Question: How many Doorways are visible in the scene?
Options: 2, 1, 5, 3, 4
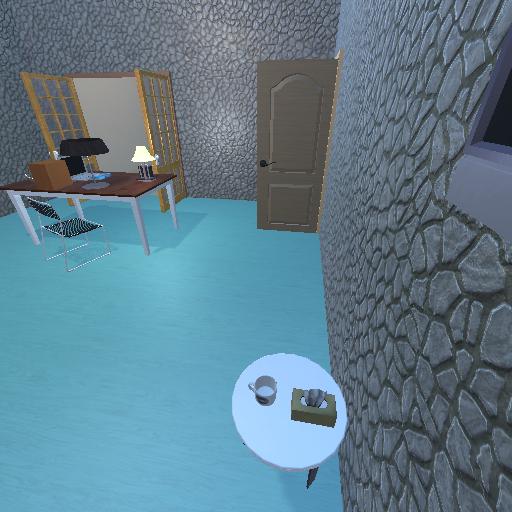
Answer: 2